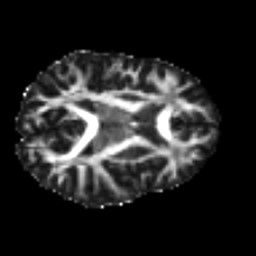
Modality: FA
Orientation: axial
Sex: female
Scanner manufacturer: ge
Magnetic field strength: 3 T
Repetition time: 7 s
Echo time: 0.08 s